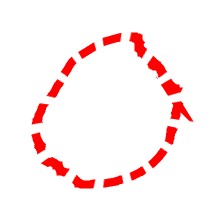
Shape: circle